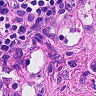
Metastatic tissue present: no